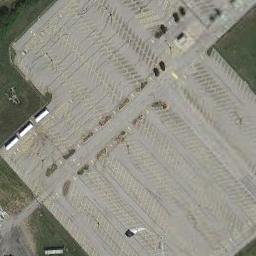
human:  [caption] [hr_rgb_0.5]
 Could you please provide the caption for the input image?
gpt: Four rows of cars were parked in the open space in front of the building .

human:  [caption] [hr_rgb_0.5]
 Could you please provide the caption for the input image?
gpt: The parking lot is next to the grass .

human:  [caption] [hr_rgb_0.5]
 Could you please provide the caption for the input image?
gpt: The parking lot has several parked cars and lots of parking spaces are still empty .

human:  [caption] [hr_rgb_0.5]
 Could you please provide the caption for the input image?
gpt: The grass is around the parking lot .

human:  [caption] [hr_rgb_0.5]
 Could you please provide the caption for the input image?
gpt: There are some green lawns beside the parking lot with no cars .